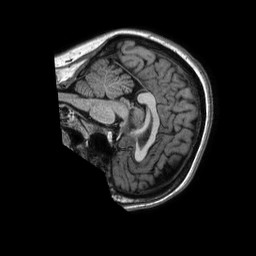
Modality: T1w
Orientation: sagittal
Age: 39
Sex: female
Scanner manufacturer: philips
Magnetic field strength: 1.5 T
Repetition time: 0.008371 s
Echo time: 0.003872 s